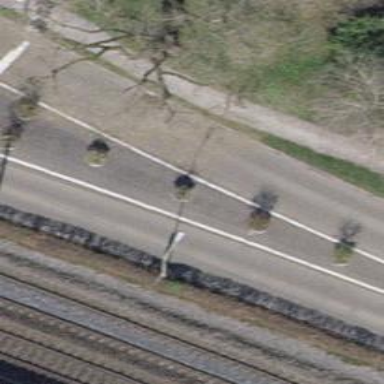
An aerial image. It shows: Planter serving as barrier.